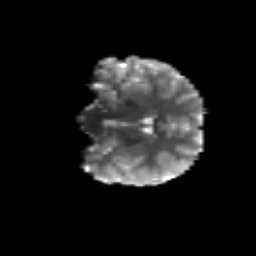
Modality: T2w
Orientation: coronal
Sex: female
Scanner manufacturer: siemens
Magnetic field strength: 3 T
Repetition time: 5 s
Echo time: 0.071 s